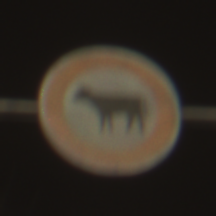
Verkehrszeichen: VerbotViehtrieb
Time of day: Night
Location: Outdoor (Urban)
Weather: Clear
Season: NotSpecified
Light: Artificial